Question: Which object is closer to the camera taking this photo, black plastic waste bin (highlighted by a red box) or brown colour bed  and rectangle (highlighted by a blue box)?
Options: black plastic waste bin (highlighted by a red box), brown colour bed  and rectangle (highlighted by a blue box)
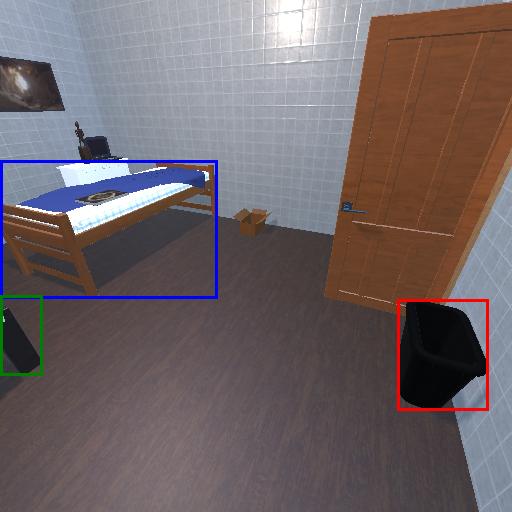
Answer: black plastic waste bin (highlighted by a red box)